Current action and preconditions to check: trajectory_clear

Your task: For each precondition in the list above, predict whether it will hold at this action.

Consider the current scene as observed from the mobile robot's camera, and analyze the predicted future states of all dynamic agents (e.g., people, animals, vehicles, or any moving entities) within the NEXT SECOND.

IMPORTANT: Only answer "very likely" if you are absolutely certain—based on strong, clear evidence—that a dynamic agent will violate the precondition in the predicted future state. Do NOT answer "very likely" for unlikely, ambiguous, or low-probability risks.

Ask yourself for each precondition: Is there a high probability, with clear and convincing evidence, that the predicted future states of any dynamic agent will interfere with the predicted future state of the currently executing action within the NEXT SECOND, causing that precondition to fail?

Assess the risk level based on these predictions. Use "likely" or "very likely" if motions create a clear risk of interference.

Use "neutral" or "improbable" if agents are nearby but their predicted paths are clearly diverging or non-conflicting.

Failure Risk Categories: "very improbable", "improbable", "neutral", "likely", "very likely"

Answer Format: Output ONLY the probability_of_failure value from these categories: "very improbable", "improbable", "neutral", "likely", "very likely"

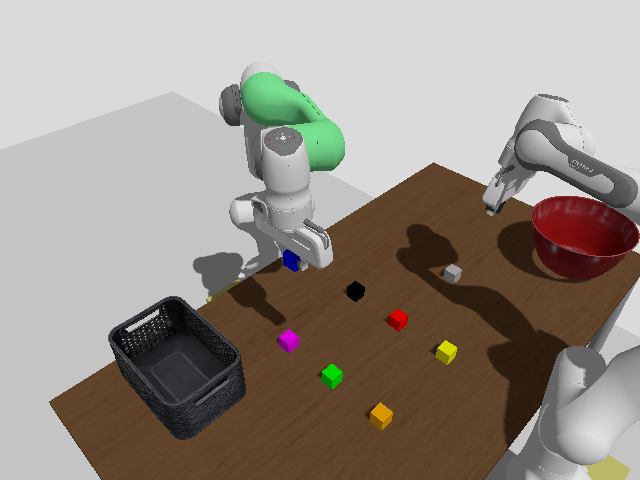

Answer: very improbable